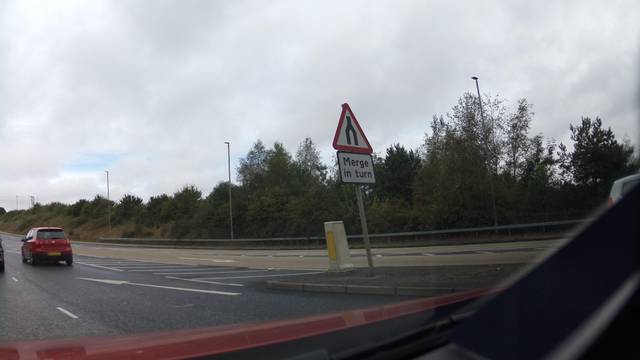
Region: United Kingdom
Coordinates: 53.118, -1.187